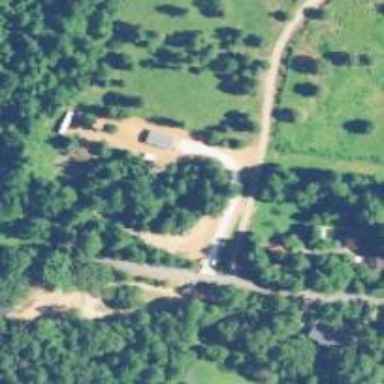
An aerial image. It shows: Driveway leading to service road.